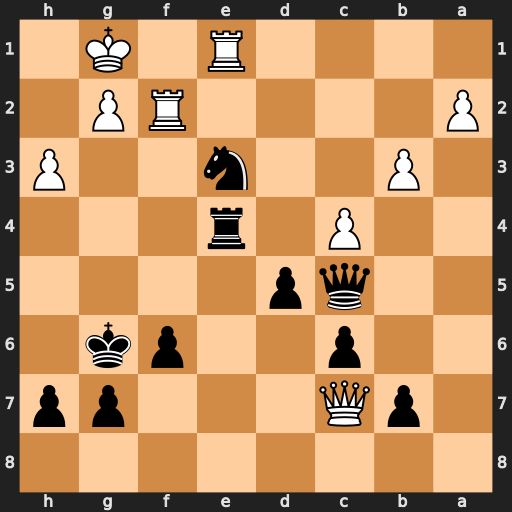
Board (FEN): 8/1pQ3pp/2p2pk1/2qp4/2P1r3/1P2n2P/P4RP1/4R1K1
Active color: b
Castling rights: -
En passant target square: -
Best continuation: Ng4 Rf1 Nxf2